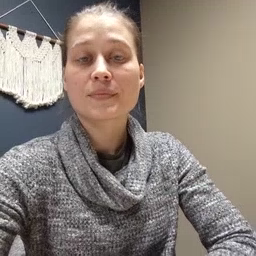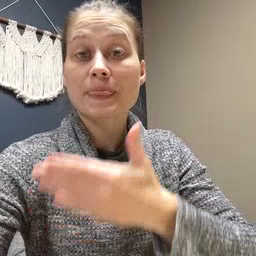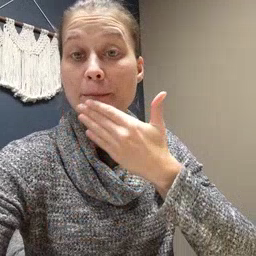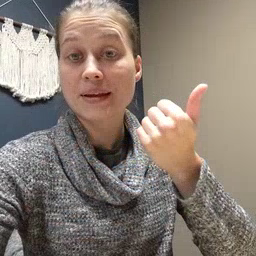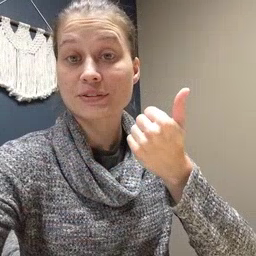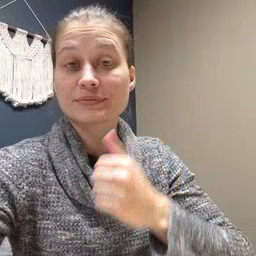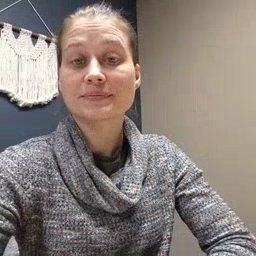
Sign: better